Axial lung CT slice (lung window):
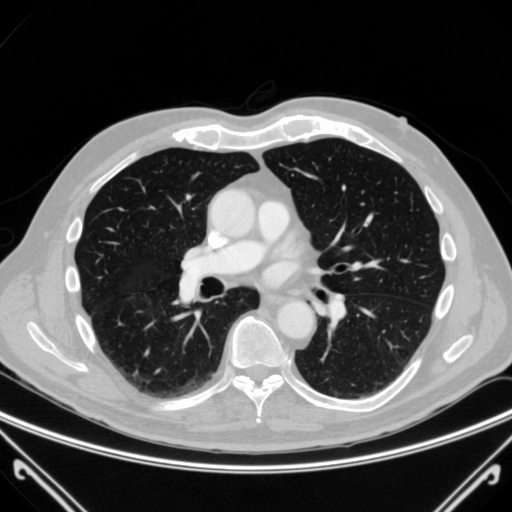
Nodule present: no